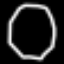
Label: octagon